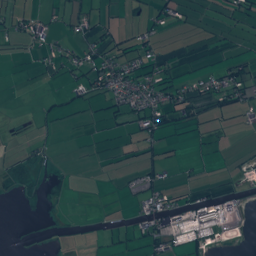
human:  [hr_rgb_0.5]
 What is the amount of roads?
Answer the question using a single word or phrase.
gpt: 85

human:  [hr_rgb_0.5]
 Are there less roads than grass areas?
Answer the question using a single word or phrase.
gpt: yes

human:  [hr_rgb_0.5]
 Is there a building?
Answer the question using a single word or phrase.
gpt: yes

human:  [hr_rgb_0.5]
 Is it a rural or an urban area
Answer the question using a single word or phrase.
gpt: urban

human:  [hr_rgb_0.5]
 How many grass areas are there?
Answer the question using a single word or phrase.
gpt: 278

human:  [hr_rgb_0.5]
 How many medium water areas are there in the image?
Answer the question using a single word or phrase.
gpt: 2

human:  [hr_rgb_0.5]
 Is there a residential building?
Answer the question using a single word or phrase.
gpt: yes

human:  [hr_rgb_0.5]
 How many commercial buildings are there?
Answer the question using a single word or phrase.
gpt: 11

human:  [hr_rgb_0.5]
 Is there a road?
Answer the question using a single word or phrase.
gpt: yes

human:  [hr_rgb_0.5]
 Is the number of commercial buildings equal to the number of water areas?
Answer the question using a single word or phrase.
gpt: no

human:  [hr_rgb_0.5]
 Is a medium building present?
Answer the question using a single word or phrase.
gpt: yes

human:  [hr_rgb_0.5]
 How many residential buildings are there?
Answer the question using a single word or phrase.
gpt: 837

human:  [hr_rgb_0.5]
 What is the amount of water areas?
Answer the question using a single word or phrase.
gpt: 32

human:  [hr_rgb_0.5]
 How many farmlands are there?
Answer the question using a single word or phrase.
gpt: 24

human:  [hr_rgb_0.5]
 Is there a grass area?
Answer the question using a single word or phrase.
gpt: yes

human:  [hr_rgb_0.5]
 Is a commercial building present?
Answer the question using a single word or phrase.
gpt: yes

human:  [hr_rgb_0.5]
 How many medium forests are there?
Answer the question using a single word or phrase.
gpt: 22

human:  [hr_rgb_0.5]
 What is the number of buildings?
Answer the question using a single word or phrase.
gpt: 851

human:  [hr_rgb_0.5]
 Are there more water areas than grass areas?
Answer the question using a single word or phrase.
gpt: no

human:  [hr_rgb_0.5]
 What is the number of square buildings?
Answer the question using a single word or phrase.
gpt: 3

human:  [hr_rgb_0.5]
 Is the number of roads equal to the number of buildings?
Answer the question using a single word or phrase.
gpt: no

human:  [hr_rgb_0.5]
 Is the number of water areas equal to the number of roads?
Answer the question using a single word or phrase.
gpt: no

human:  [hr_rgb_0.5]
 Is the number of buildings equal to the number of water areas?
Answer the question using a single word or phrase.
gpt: no

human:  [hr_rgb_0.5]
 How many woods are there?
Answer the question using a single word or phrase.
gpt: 11

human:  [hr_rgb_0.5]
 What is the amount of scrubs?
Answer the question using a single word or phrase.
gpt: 3

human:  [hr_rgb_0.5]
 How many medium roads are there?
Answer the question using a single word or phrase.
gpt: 0

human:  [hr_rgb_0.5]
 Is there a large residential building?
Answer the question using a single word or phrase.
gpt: yes

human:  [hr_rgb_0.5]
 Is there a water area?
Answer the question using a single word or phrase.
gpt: yes

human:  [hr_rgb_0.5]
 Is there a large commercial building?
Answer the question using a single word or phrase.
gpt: no

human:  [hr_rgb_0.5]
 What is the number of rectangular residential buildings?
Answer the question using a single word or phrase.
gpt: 477

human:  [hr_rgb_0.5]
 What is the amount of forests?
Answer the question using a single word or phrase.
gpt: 66

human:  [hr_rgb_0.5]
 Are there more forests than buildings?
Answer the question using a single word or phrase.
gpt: no

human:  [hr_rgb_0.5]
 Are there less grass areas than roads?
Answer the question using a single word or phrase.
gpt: no

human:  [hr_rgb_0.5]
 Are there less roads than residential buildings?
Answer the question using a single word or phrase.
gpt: yes

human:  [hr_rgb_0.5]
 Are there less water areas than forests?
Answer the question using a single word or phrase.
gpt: yes

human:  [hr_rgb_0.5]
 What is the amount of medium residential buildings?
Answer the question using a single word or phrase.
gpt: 13

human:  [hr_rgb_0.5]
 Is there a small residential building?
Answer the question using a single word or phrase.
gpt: yes

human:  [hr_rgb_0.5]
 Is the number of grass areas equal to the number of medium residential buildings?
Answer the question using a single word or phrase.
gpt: no

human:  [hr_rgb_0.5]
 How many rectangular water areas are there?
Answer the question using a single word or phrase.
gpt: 10

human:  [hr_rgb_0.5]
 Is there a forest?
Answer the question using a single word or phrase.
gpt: yes

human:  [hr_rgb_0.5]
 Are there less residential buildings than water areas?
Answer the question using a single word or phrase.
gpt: no

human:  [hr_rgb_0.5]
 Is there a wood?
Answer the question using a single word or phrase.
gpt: yes

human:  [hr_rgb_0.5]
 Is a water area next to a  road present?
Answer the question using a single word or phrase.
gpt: yes

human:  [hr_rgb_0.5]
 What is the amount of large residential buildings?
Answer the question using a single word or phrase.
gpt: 2

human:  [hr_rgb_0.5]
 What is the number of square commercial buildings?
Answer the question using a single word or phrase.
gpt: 0

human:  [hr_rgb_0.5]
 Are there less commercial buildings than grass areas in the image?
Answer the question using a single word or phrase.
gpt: yes

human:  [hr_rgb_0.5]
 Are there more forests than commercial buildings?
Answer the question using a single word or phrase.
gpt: yes

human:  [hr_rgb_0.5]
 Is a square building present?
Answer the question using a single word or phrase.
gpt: yes

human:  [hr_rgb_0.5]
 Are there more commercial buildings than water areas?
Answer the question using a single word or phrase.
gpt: no

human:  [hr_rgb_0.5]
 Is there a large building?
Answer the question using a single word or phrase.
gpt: yes

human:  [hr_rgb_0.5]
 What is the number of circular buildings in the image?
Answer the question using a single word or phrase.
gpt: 3

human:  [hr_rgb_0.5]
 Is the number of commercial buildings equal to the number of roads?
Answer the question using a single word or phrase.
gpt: no

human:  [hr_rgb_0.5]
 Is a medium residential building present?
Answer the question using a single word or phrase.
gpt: yes

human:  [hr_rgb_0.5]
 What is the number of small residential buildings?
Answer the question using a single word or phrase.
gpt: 822

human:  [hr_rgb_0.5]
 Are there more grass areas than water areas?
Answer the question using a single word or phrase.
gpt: yes

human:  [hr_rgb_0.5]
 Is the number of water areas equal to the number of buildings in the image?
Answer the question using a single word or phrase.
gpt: no

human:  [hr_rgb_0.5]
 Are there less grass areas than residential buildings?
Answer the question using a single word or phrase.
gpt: yes

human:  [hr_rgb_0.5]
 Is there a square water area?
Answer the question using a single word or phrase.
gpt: yes

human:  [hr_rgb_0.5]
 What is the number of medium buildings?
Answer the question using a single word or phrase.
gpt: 14

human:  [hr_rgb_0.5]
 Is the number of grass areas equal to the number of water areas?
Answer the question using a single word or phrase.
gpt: no

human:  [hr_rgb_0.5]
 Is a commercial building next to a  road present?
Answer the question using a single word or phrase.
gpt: yes

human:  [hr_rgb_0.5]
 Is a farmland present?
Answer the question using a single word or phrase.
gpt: yes

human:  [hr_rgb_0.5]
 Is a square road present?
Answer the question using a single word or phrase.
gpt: no

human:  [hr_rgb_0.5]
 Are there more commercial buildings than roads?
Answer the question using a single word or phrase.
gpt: no